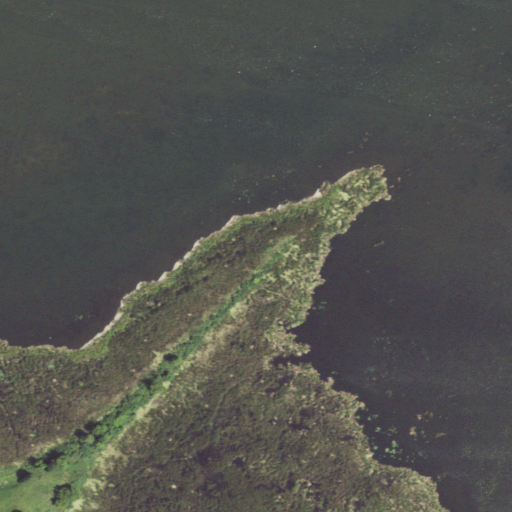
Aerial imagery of cape in Minnesota named Goose Point containing open water, herbaceous wetlands, and woody wetlands